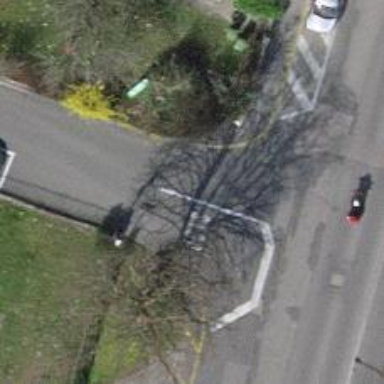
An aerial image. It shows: Residential road with asphalt surface and sidewalk.